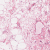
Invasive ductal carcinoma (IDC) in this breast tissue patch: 0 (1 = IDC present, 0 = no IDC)